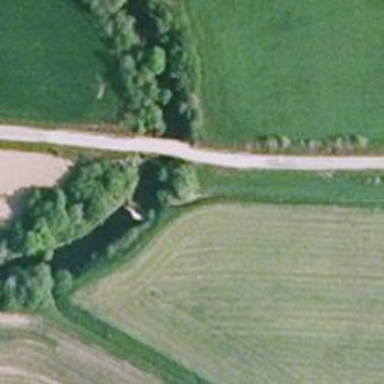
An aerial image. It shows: Unclassified road on bridge.